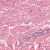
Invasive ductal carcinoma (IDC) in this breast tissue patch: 0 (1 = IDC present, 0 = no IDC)